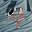
Label: 4